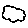
Label: cloud